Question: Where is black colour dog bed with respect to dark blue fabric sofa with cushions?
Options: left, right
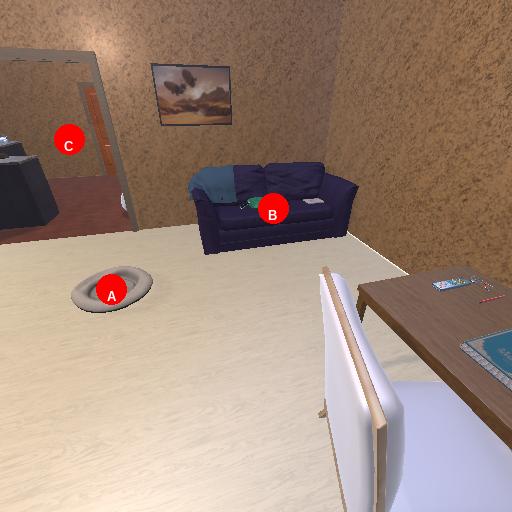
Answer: left